Question:
'''
#include<stdio.h>
#include<string.h>
#define MAX 50
struct student
{
int srn;
char stu_name[30];
char course[18];
char addr[50];
};
int main()
{
struct student st[MAX];
int i;
for (i = 0; i < MAX; i++)
{
printf("
Enter name of the student %d : ", st[i].srn=i+1);
scanf("%s", st[i].stu_name);
printf("
Enter course of the student %d : ", i+1);
scanf("%s", st[i].course);
printf("
Enter address of the student %d : ", i+1);
scanf("%s", st[i].addr);
}
for (i = 0; i < MAX; i++)
{
printf("
name of student %d is %s", i+1, st[i].stu_name);
printf("
course is %s", st[i].course);
printf("
addr is %s", st[i].addr);
}
return 0;
}
'''
i wrote this code for a school project but codeblocks keeps giving me this error.Anyone know the solution?
'main.c|21|error: '(struct student *)&st' is a pointer; did you mean to use '->'?|'
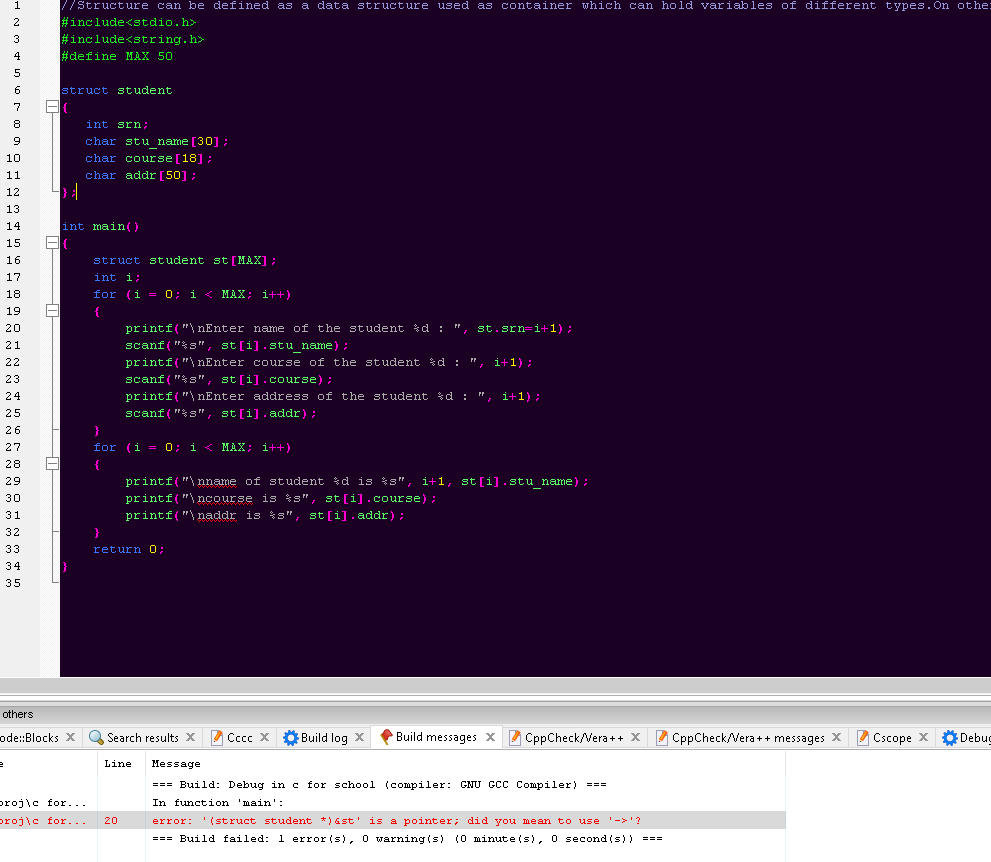
Answer: You cannot assign values in the same line where you are printing them, thats the whole problem
try this instead might work
'''
st[i+1].srn
'''
instead of
'''
st[i].srn=i+1
'''
The end code should look something like this
'''
int main()
{
struct student st[MAX];
int i;
for (i = 0; i < MAX; i++)
{
st[i].srn = i+1;
printf("
Enter name of the student %d : ", st[i].srn);
scanf("%s", st[i].stu_name);
printf("
Enter course of the student %d : ", i+1);
scanf("%s", st[i].course);
printf("
Enter address of the student %d : ", i+1);
scanf("%s", st[i].addr);
}
for (i = 0; i < MAX; i++)
{
printf("
name of student %d is %s", i+1, st[i].stu_name);
printf("
name of student %d is %s", st[i].srn, st[i].stu_name);
printf("
course is %s", st[i].course);
printf("
addr is %s", st[i].addr);
}
return 0;
}
'''